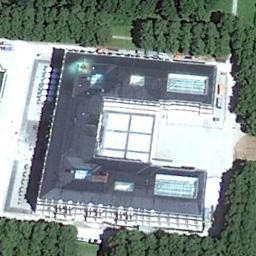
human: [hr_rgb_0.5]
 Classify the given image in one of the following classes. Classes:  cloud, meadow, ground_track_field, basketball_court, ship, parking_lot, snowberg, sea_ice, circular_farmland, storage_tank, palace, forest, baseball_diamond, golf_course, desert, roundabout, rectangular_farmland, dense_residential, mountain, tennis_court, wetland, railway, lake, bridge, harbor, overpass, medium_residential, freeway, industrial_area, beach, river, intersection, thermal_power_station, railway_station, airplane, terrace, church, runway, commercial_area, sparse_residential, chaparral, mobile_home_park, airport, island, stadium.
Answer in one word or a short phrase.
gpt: palace